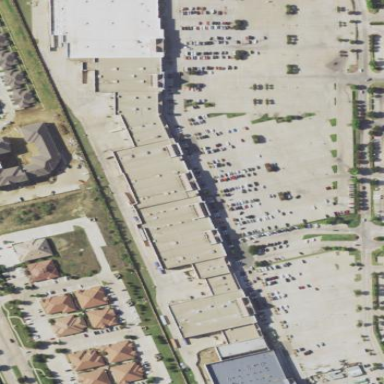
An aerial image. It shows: Retail area.